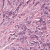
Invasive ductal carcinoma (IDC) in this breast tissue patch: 1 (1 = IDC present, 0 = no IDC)